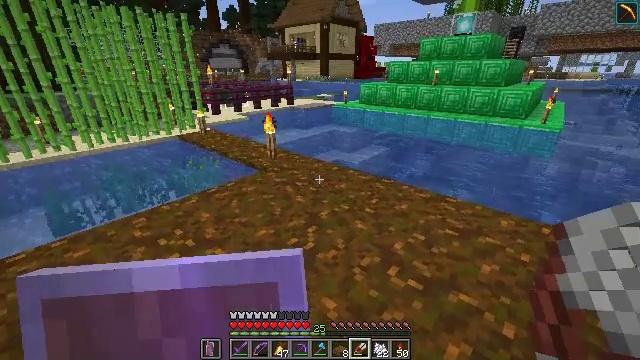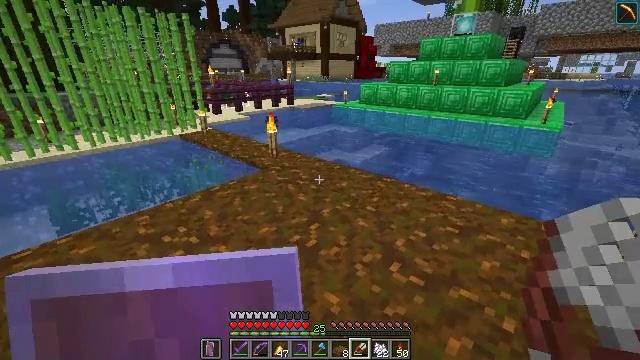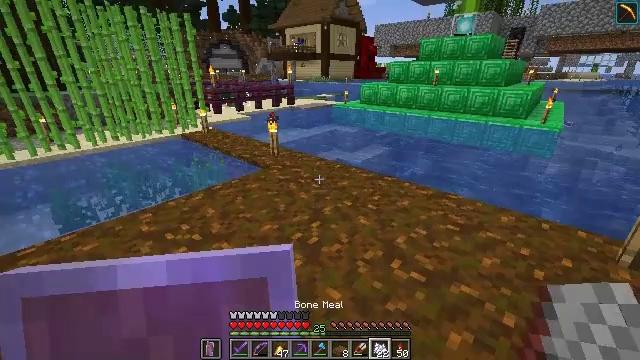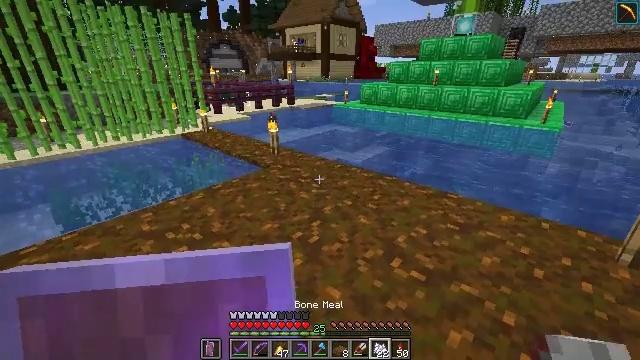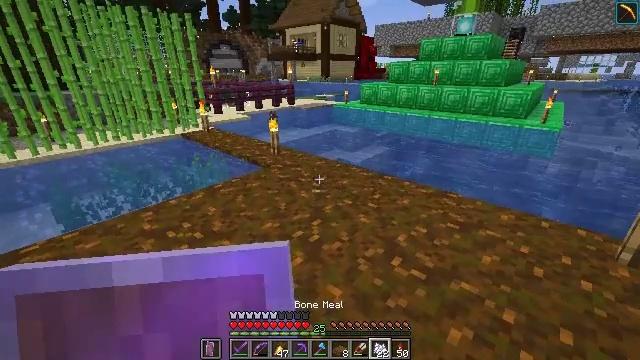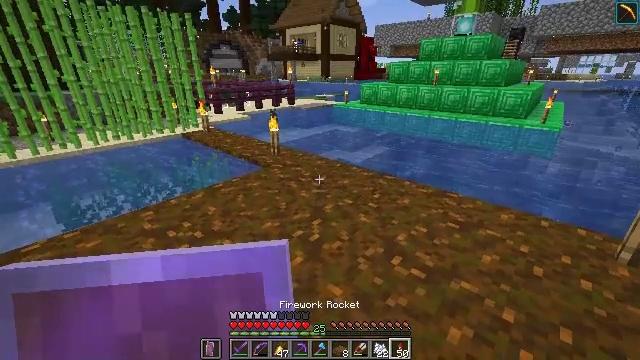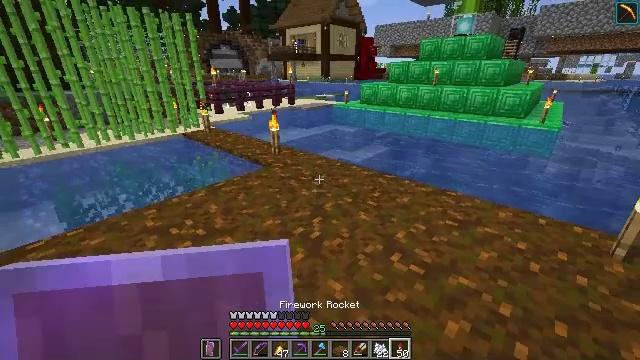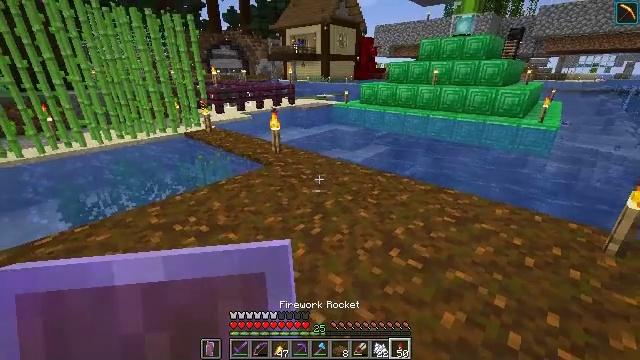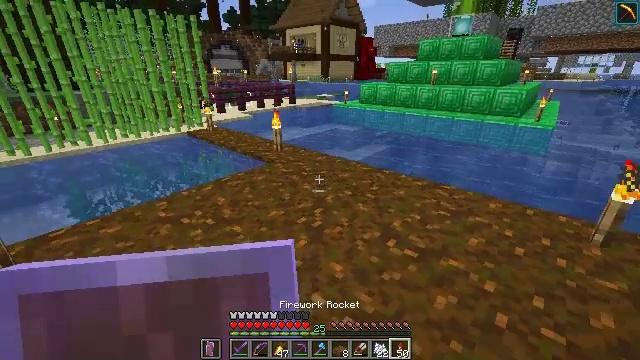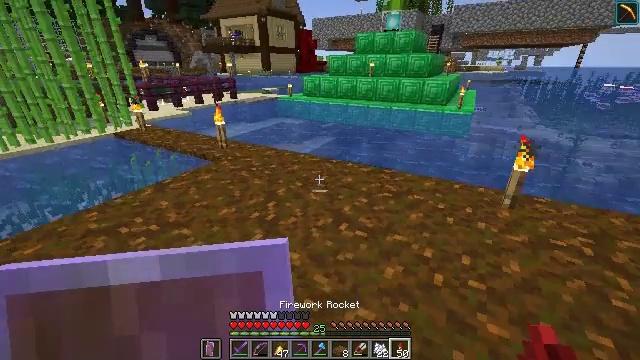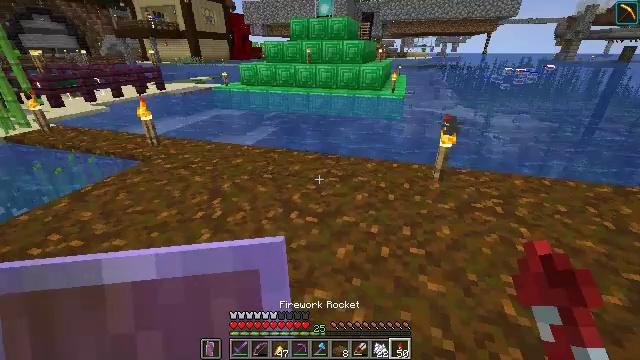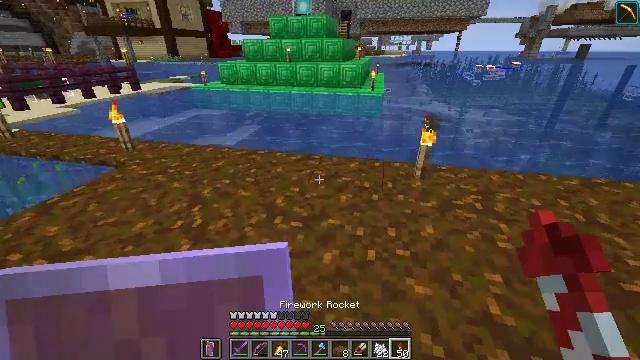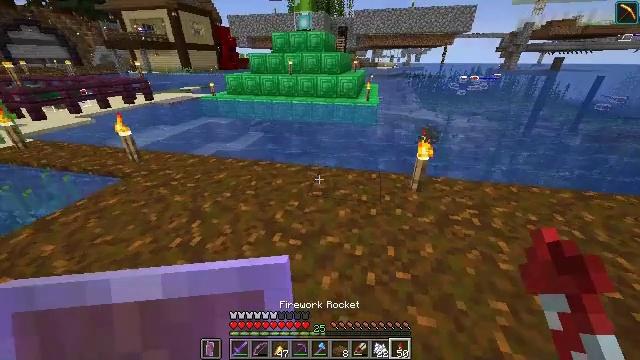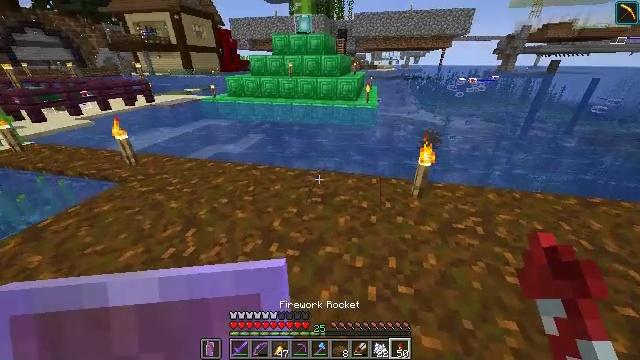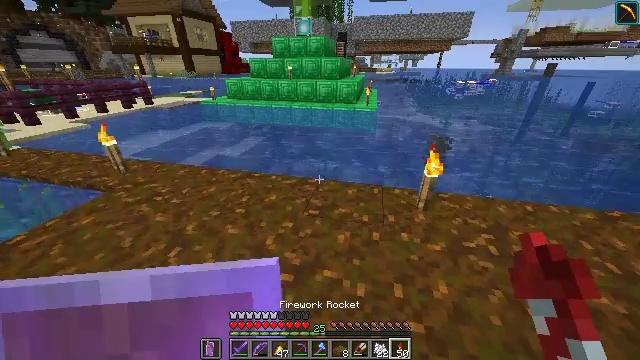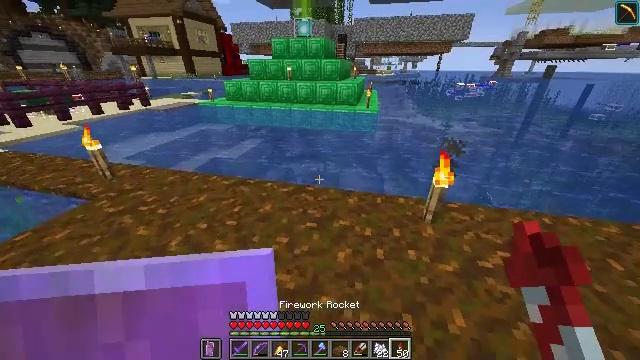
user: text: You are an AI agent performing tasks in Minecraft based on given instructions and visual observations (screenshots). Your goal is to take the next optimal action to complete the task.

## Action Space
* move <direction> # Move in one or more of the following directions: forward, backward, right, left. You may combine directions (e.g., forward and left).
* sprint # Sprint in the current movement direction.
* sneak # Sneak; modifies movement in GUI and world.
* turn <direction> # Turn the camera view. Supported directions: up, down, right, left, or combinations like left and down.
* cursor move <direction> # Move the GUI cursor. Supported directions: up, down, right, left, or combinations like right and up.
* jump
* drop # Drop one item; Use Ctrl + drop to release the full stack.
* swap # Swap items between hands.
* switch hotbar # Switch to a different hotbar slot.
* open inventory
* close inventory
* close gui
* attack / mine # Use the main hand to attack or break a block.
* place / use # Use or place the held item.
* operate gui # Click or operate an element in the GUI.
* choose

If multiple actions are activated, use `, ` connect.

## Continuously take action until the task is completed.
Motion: motion action
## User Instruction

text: Break oak leaves from the trees.
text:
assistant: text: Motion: no_op
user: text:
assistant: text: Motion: no_op
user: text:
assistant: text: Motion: no_op
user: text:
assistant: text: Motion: no_op
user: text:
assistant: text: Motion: no_op
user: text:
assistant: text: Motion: move back
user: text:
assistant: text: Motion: move back
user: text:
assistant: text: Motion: no_op
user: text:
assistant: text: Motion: turn right and down
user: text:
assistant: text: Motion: move forward, sprint, turn right and down
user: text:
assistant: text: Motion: move forward, sprint, turn right
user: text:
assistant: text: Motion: move forward, sprint
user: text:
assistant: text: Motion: move forward, sprint
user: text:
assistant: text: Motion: move forward, sprint
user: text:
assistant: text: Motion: move forward, sprint
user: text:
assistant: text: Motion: move forward, sprint
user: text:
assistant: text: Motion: move forward, sprint
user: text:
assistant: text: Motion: move forward, sprint
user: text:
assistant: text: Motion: move forward, sprint
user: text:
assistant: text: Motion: move forward, sprint
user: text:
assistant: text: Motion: move forward, sprint
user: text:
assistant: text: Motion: move forward, sprint
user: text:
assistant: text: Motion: move forward, sprint
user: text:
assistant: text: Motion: move forward, sprint
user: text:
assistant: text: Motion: move forward, sprint, jump
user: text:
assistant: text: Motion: move forward, sprint, turn right and up, jump
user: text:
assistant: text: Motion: move forward, sprint, turn right and up, jump
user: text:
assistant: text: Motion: move forward, sprint, turn right and up, jump
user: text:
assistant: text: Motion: move forward, sprint, turn right and up
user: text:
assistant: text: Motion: move forward, sprint, turn right and up